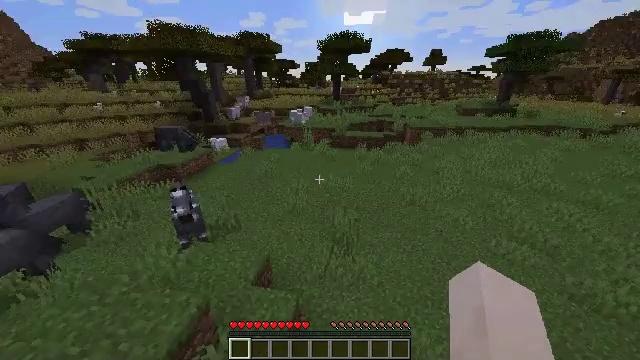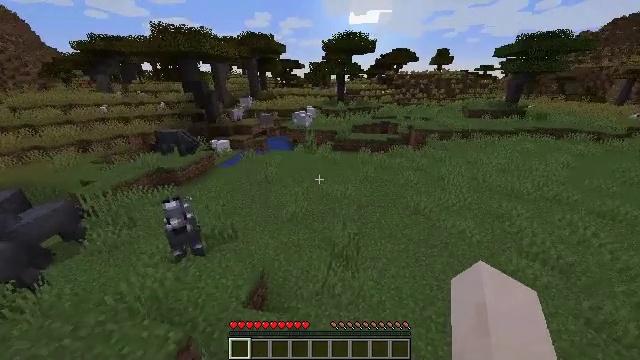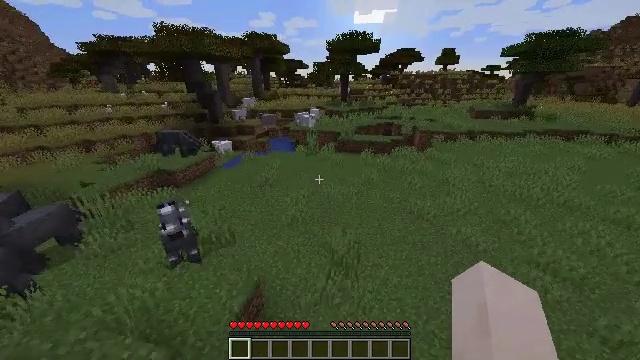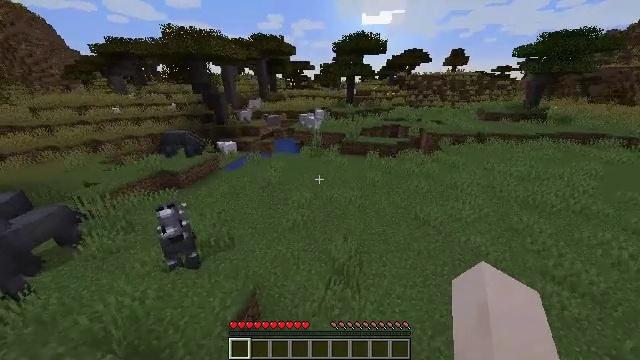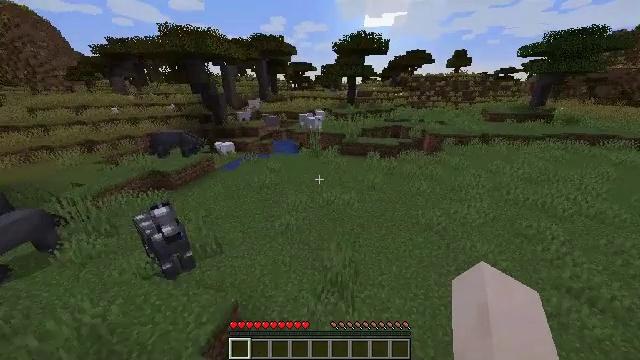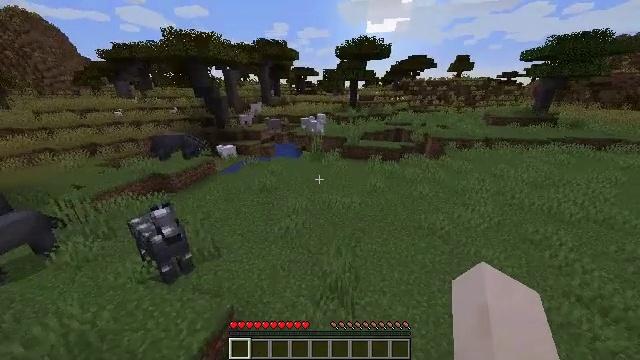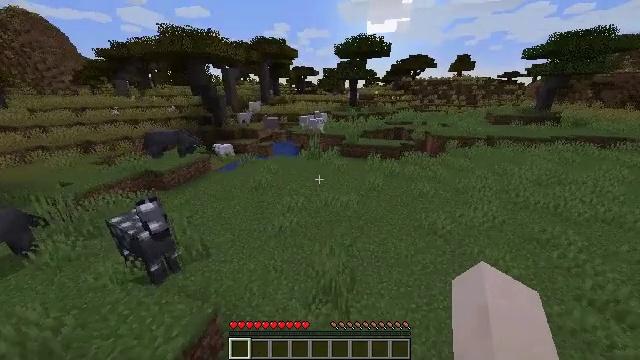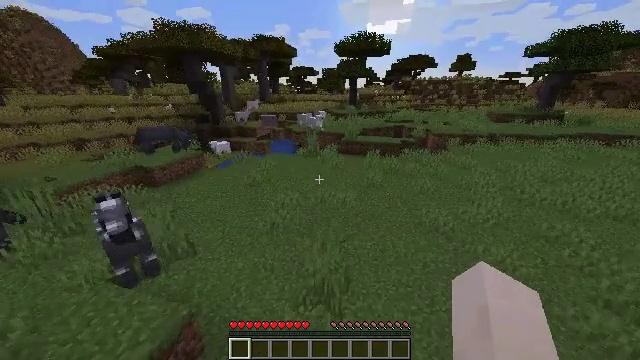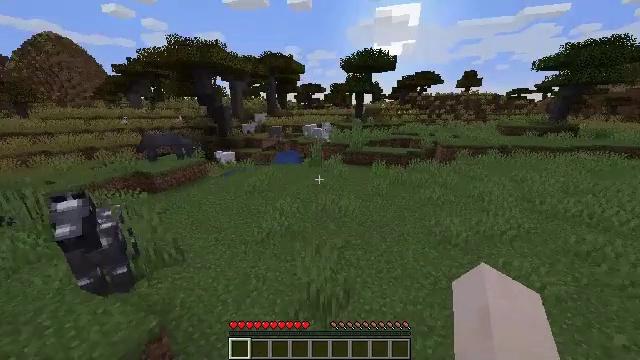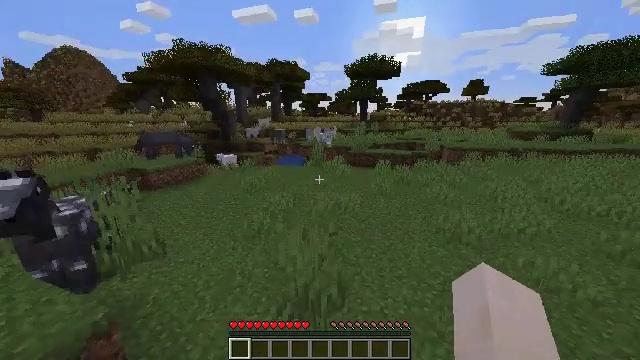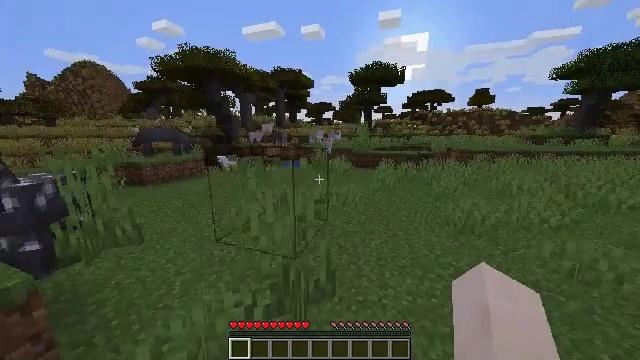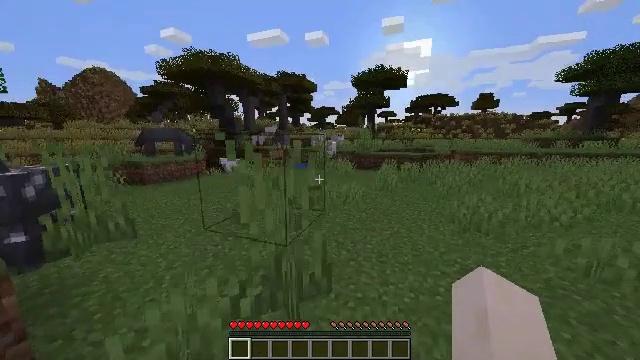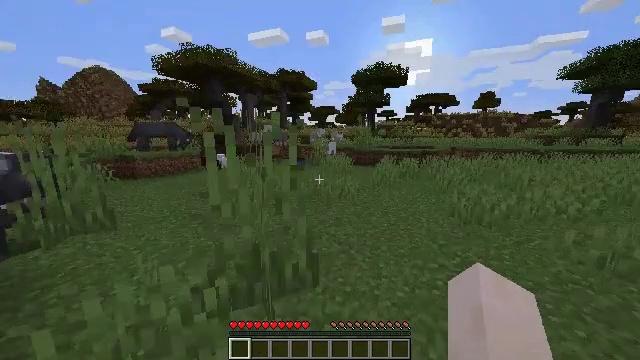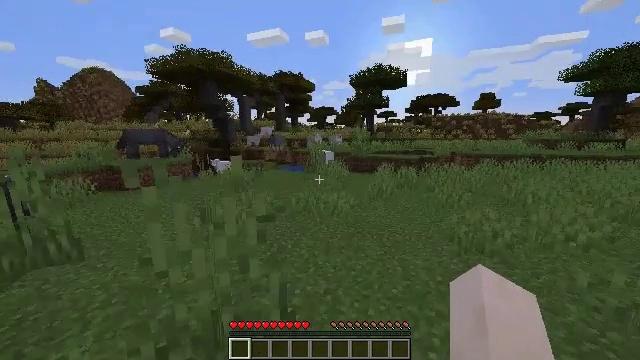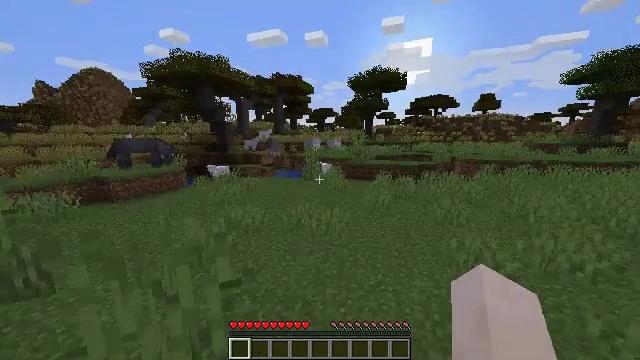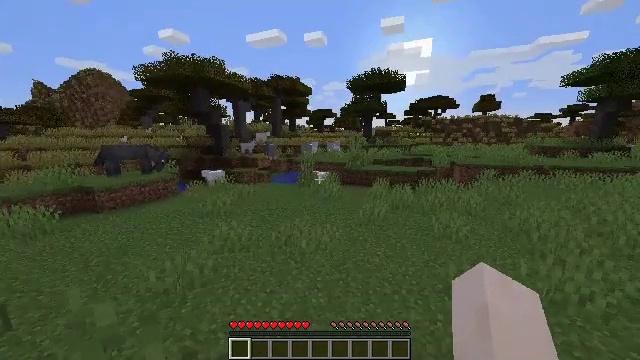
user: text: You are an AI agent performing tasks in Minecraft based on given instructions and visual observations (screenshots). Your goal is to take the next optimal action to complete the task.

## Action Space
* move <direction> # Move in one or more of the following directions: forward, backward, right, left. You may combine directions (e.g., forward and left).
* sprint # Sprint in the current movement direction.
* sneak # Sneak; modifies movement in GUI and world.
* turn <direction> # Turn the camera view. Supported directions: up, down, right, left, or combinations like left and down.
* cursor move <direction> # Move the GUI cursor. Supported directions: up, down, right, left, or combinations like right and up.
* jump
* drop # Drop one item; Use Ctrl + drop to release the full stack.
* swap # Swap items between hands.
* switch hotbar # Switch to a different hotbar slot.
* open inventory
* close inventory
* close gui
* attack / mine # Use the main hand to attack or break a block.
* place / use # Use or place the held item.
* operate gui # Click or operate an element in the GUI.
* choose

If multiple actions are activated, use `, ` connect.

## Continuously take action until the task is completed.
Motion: motion action
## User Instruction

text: Gather the acacia log for building.
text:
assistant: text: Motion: move forward and move right, sprint, turn left, jump
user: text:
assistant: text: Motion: move forward and move right, sprint, turn left, jump
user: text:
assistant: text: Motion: move forward and move right, sprint, turn left, jump
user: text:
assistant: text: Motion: move forward and move right, sprint, jump
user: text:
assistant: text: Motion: move forward and move right, sprint, turn up, jump
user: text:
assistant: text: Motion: move forward and move right, sprint, jump
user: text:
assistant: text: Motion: move forward and move right, sprint, jump
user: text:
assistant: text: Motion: move forward and move right, sprint, turn left and up, jump
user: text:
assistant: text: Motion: move forward and move right, sprint, turn left and up, jump
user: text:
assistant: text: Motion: move forward and move right, sprint, turn left and up, jump
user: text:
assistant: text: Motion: move forward and move right, sprint, turn up, jump
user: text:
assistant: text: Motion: move forward and move right, sprint, jump
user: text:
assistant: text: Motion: move forward and move right, sprint, jump
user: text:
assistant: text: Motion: move forward and move right, sprint, jump
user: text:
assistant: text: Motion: move forward and move right, sprint, jump
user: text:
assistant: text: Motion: move forward and move right, sprint, jump
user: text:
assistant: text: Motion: move forward and move right, sprint, jump
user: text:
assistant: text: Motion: move forward and move right, sprint, jump
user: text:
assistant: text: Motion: move forward and move right, sprint, jump
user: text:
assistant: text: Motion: move forward and move right, sprint, jump
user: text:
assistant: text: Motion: move forward and move right, sprint, jump
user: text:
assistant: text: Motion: move forward and move right, sprint, jump
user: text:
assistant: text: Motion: move forward and move right, sprint, turn left, jump
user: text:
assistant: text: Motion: move forward and move right, sprint, turn left, jump
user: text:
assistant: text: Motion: move forward and move right, sprint, turn left, jump
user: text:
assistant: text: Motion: move forward and move right, sprint, jump
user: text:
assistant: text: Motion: move forward and move right, sprint, jump
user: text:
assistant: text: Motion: move forward and move right, sprint, jump
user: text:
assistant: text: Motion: move forward and move right, sprint, jump
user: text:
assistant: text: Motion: move forward and move right, sprint, jump